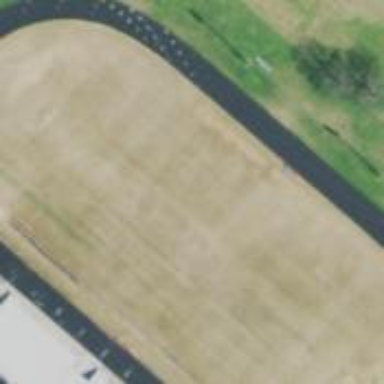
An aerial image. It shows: Track located within leisure land area.